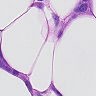
Metastatic tissue present: yes